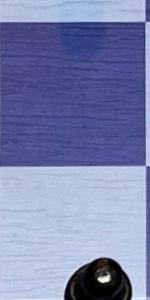
Label: Empty